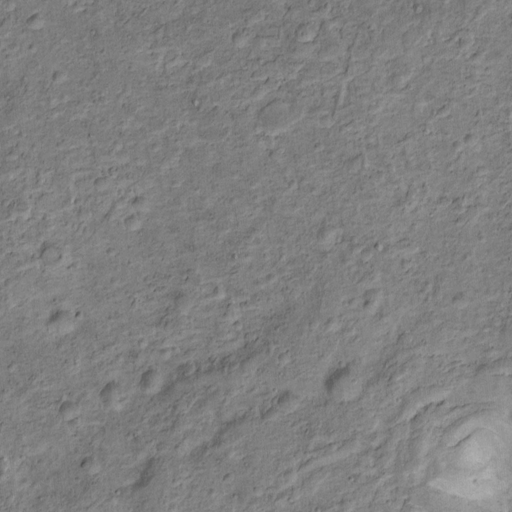
Objects detected: cone